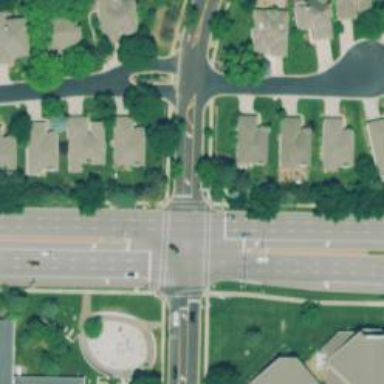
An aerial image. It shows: Solid stop line on the road.